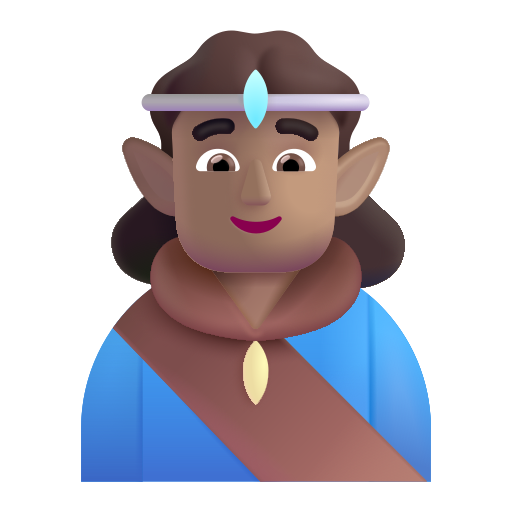
man elf color